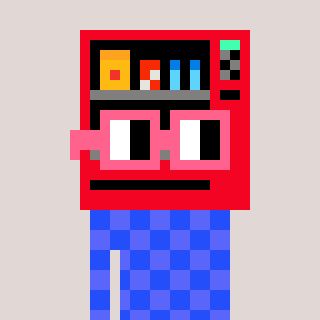
a pixel art character with square pink glasses, a vending machine-shaped head and a purple-colored body on a warm background